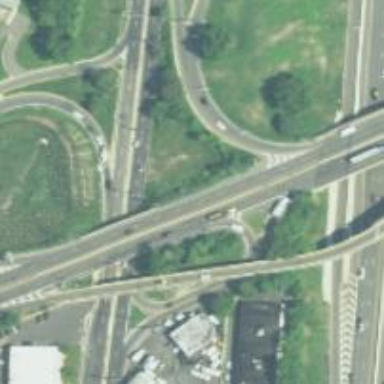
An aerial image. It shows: This image shows trunk highway that functions as expressway.